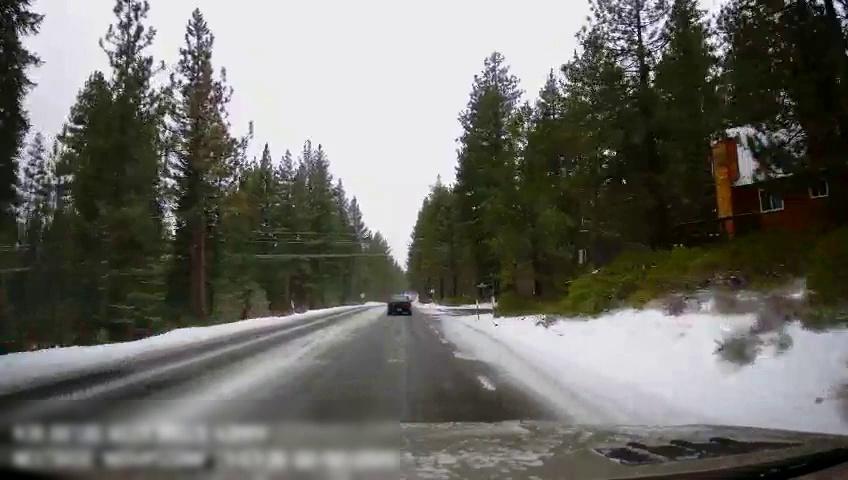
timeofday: Day
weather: Snowy
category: Drivable Space
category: Vehicles | Car
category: Lanes | Current Lane